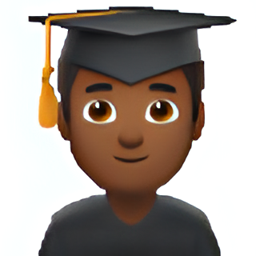
Name: male student type 5
Emoji: 👨🏾‍🎓
Group: People & Body
Sub-group: person-role